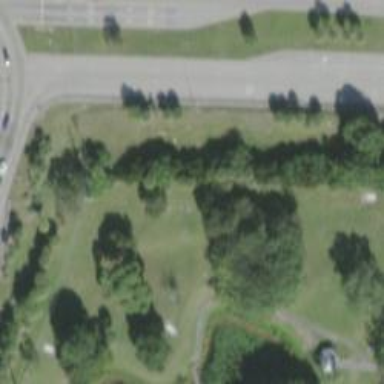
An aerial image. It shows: Disc golf basket.